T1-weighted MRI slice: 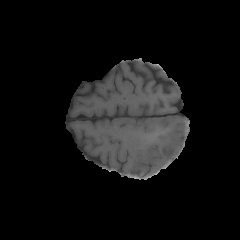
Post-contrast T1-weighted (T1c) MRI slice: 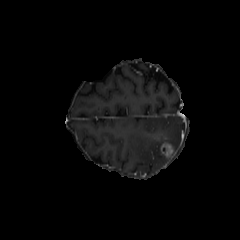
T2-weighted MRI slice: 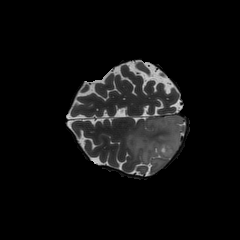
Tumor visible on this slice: yes